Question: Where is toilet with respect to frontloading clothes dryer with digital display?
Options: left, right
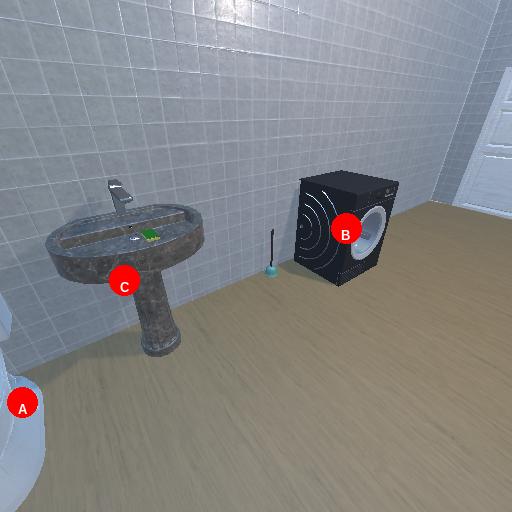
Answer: left